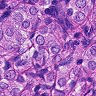
Metastatic tissue present: yes